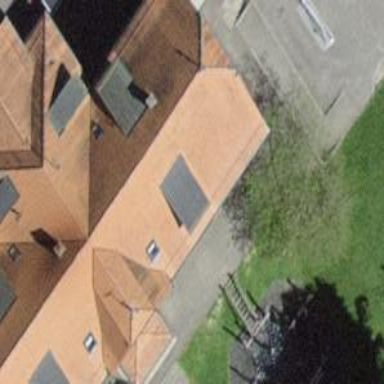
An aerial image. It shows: School building.